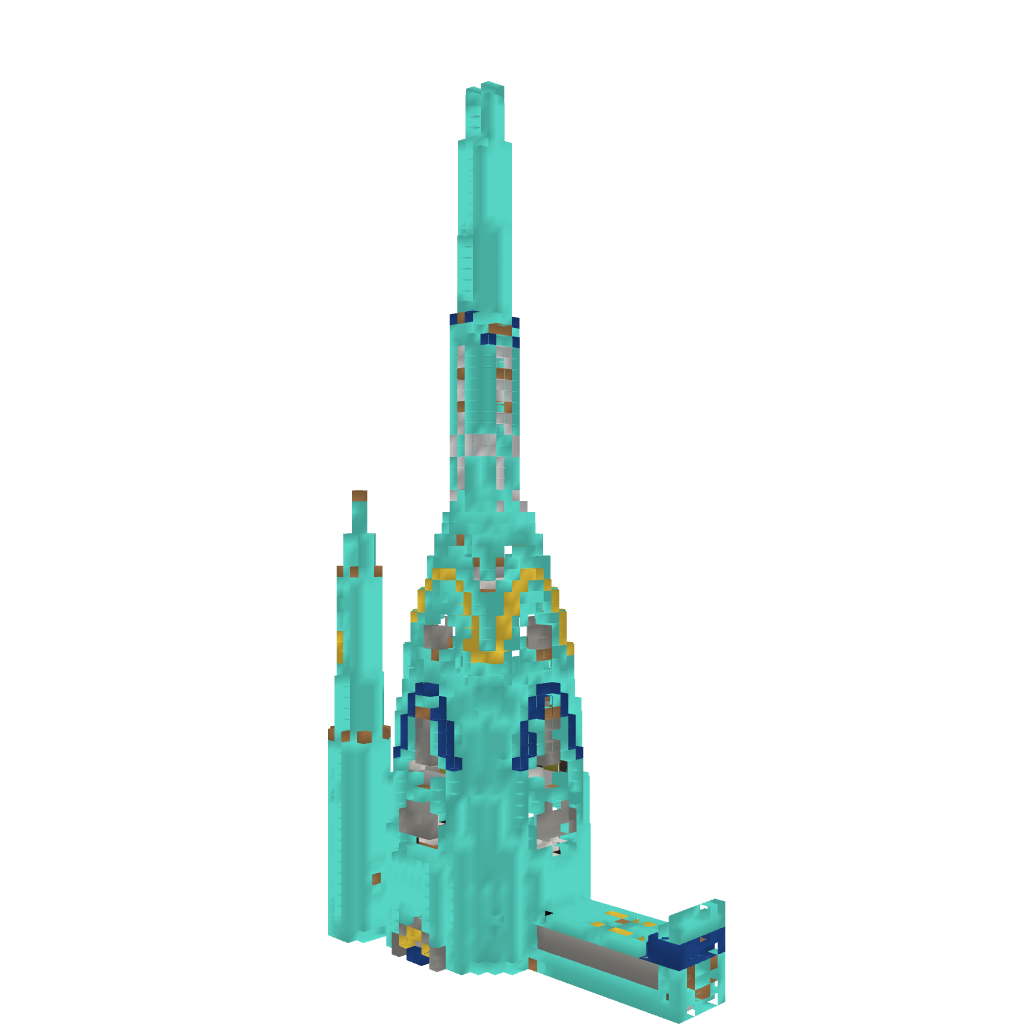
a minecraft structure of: the big rich castle